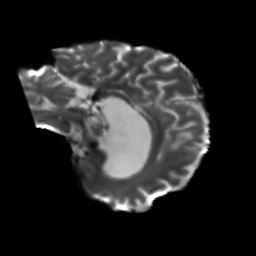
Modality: T2w
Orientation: sagittal
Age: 31
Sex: female
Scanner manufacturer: siemens
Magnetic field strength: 3 T
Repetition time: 5.25 s
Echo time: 0.08 s